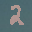
Label: 2